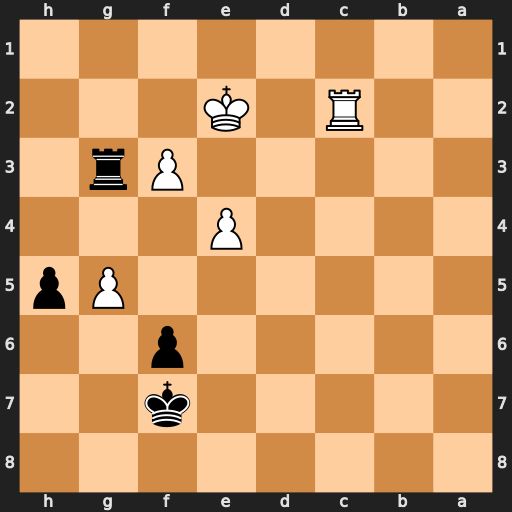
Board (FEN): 8/5k2/5p2/6Pp/4P3/5Pr1/2R1K3/8
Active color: b
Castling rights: -
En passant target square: -
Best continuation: Rg2+ Kd3 Rxc2 Kxc2 h4